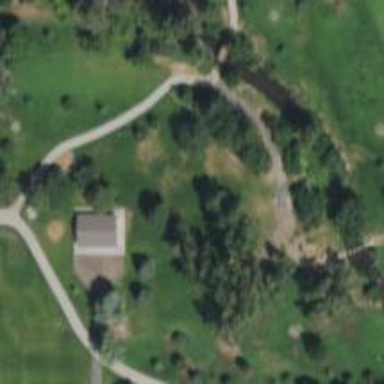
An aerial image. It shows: Disc golf basket.